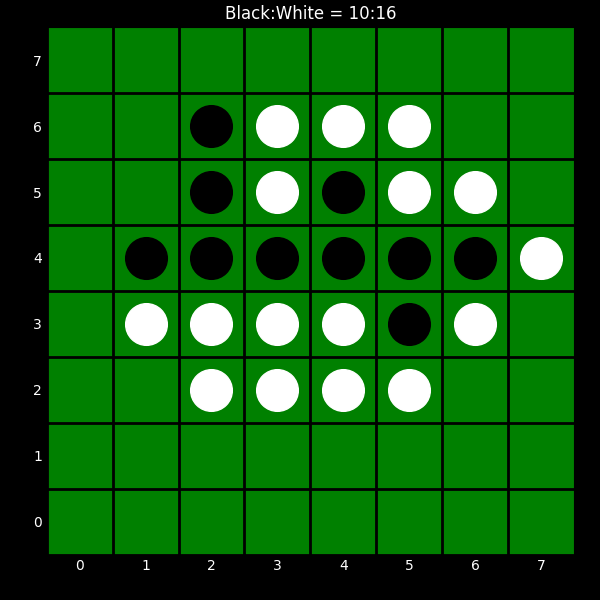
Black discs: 10
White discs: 16